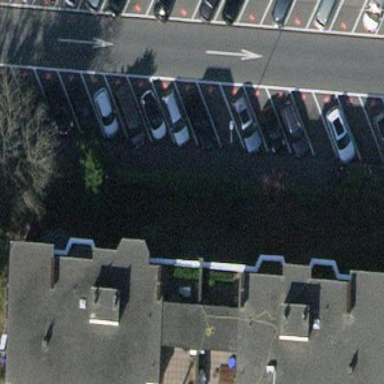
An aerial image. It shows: Street side parking area.